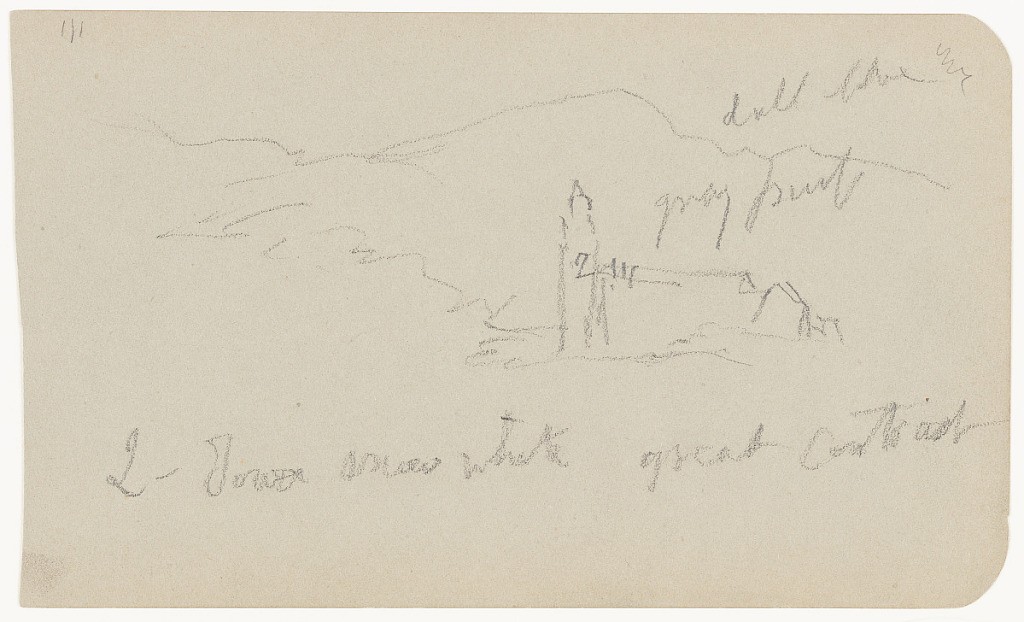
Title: Church in the Mountains, Mexico
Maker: Frederic Edwin Church, American, 1826–1900
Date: January–February 1890
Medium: Graphite on gray-green wove paper
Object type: Drawing
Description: Landscape and architecture sketch showing a loosely rendered view of a church in the mountains of Mexico. Situated at center right, the church has a tall belltower at its facade, while the rest of the building extends to the right. Backdropping the structure, the outline of a rugged mountain ridge stretches across the horizon in the background. The tallest peak is shown at upper center.